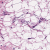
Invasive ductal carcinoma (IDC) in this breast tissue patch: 0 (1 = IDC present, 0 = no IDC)